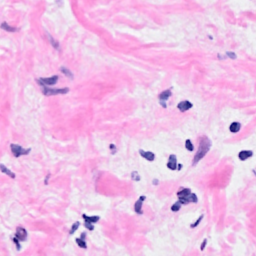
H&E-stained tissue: Breast